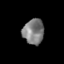
Tissue: skin
Cell type: Epithelial cells
Senescence score: 0.9094
Nuclear area (px): 520
Mean DAPI intensity: 126.04